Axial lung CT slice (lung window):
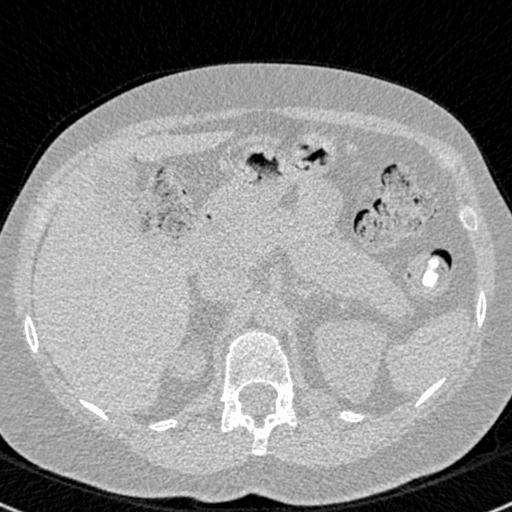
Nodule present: no